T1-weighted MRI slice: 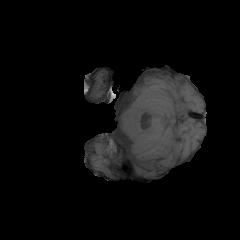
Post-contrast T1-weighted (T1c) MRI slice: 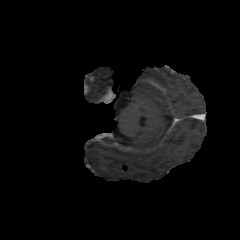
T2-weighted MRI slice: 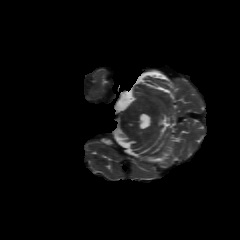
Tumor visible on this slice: no